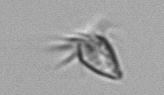
Label: Paratontonia_gracillima